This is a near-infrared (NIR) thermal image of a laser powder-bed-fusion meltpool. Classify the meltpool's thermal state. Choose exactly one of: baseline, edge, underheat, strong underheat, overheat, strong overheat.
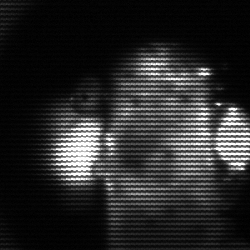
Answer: strong underheat